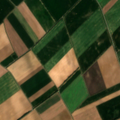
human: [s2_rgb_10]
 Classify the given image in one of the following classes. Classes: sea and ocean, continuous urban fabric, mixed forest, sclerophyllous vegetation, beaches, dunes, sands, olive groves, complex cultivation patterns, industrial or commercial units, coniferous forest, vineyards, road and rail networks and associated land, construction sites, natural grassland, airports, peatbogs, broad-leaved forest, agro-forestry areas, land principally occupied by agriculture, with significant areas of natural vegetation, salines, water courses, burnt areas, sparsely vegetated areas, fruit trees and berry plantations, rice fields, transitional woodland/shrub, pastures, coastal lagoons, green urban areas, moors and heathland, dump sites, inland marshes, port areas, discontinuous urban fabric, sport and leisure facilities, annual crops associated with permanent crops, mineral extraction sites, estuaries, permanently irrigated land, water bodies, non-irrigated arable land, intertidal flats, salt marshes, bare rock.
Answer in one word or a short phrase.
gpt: non-irrigated arable land